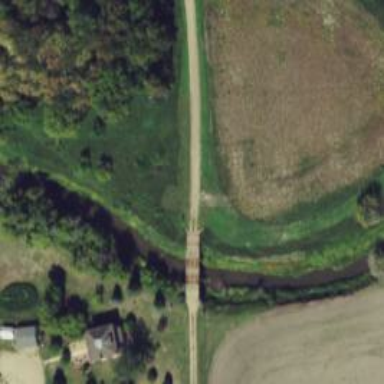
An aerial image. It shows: Service road that includes bridge.